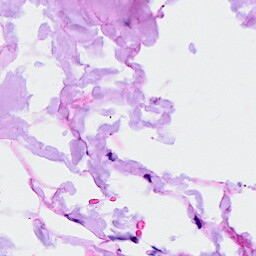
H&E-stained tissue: Breast